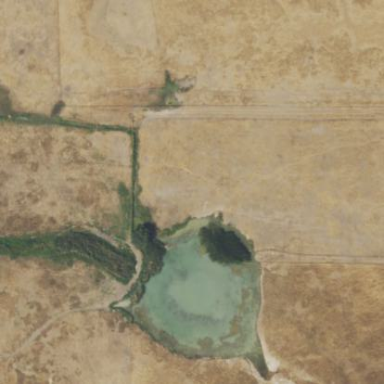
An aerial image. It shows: Pond surrounded by natural water.